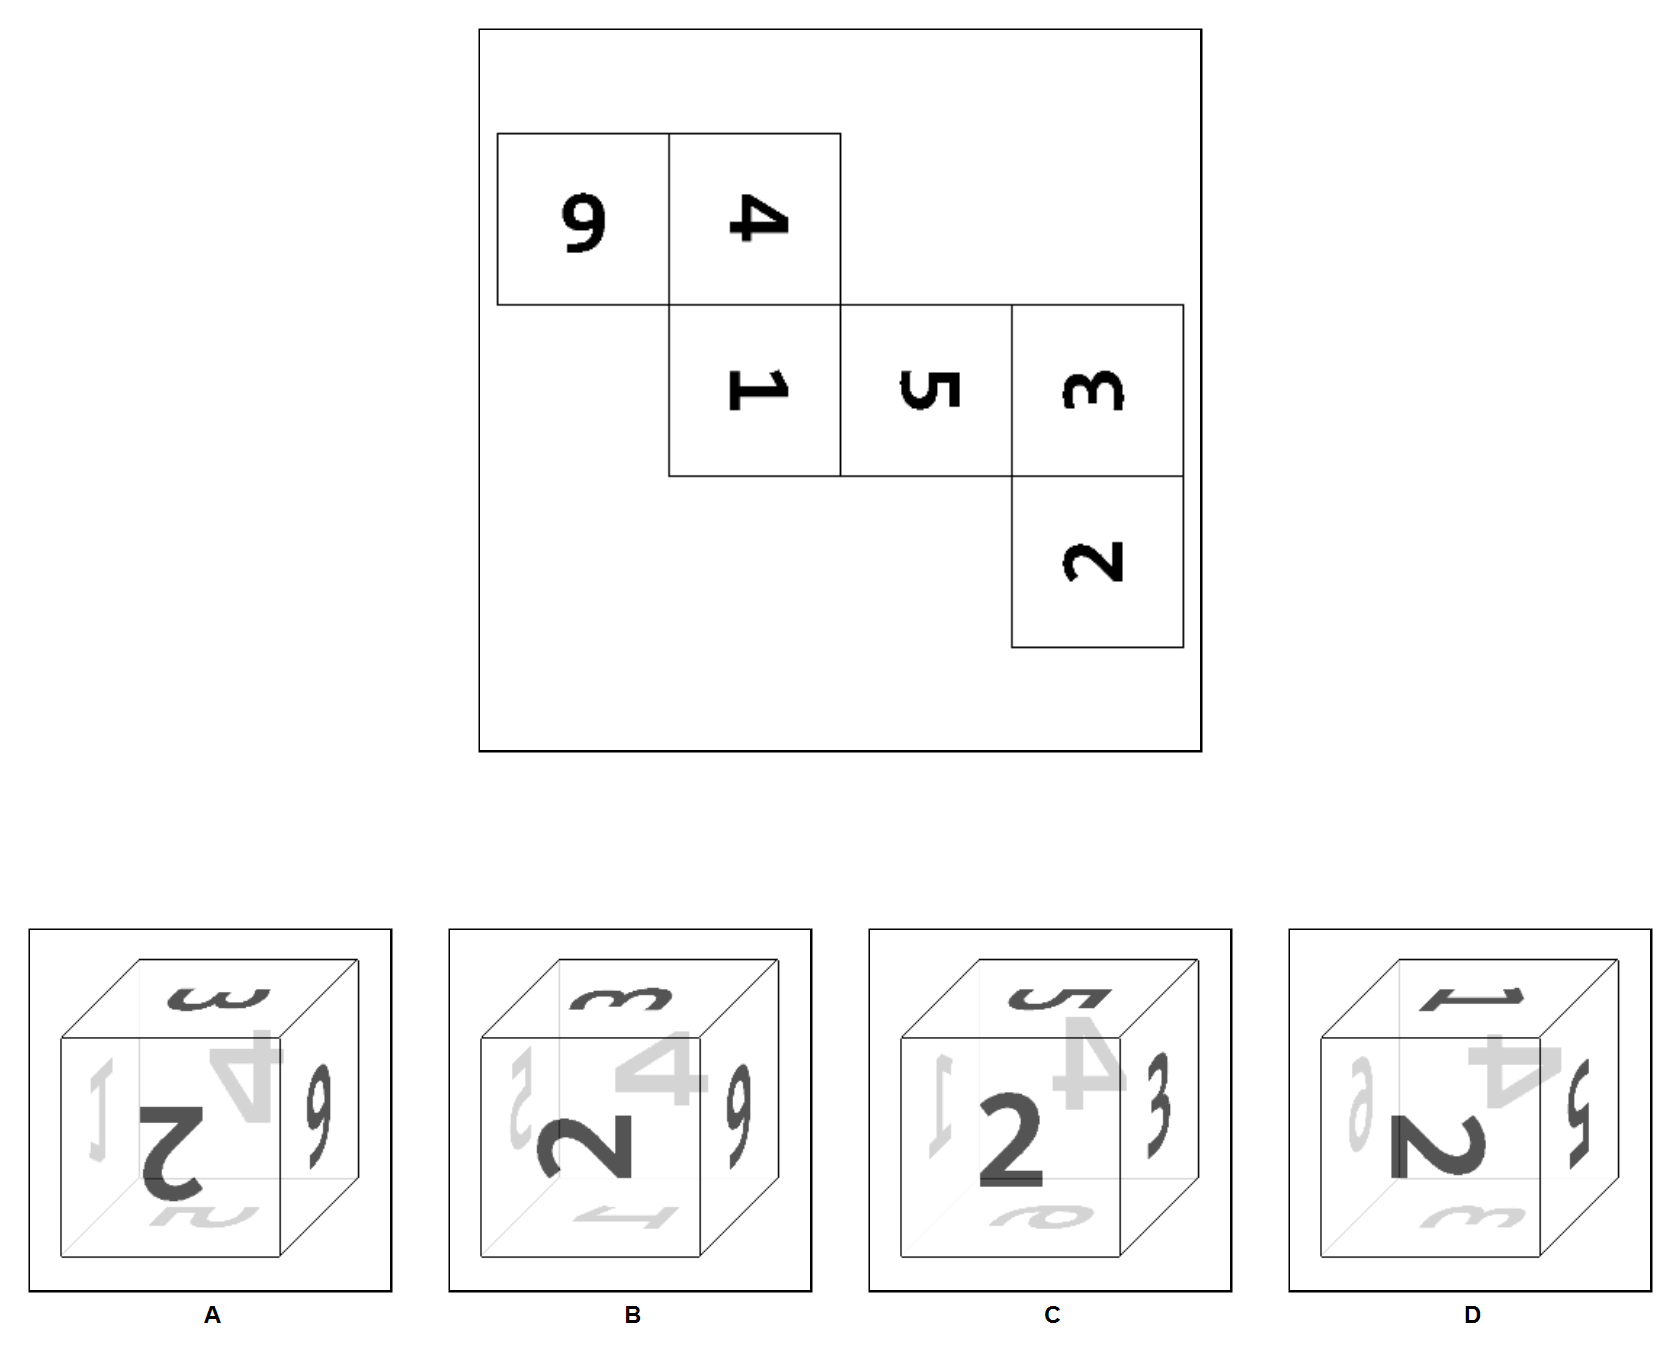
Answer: A